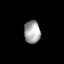
Tissue: lung
Cell type: Endothelial cells
Senescence score: 0.2316
Nuclear area (px): 364
Mean DAPI intensity: 162.58